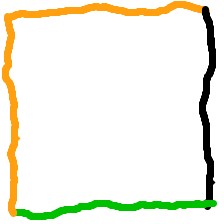
Shape: square